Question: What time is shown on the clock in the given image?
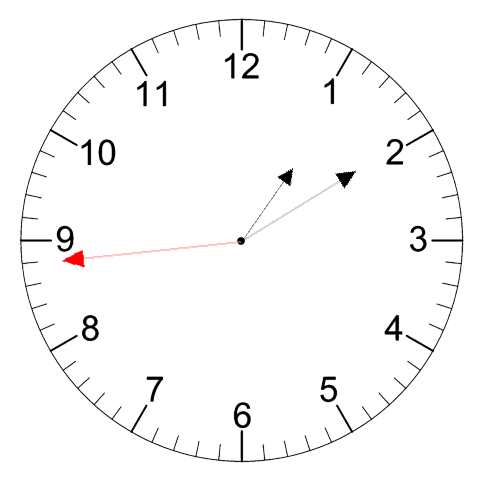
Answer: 01:09:44